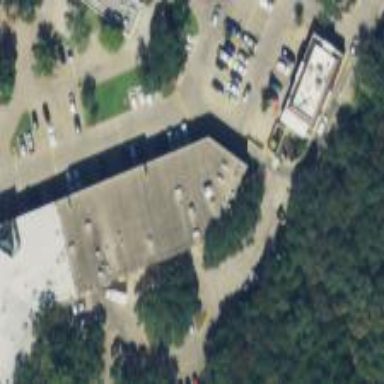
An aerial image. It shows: Retail building.